Question: I need two DIV to be put side by side and aligned vertically at their bottom.
- - -

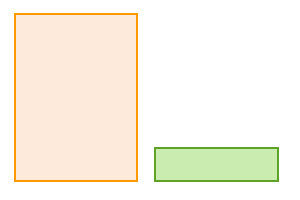
Answer: <URL>
I've used 'display: inline-block' combined with 'vertical-align: bottom'.
'''
<div id="container">
<div id="left">
left<br />left<br />left<br />left<br />left<br />left<br />
leftleftleftleftleftleft
</div>
<div id="right"></div>
</div>
'''
'''
#container {
border: 1px solid red;
float: left;
}
#left, #right {
border: 2px solid red;
background: #ccc;
vertical-align: bottom;
display: inline-block;
/* ie6/7 */
*display: inline;
zoom: 1;
}
#right {
margin: 20px 20px 0 20px;
padding: 20px;
width: 100px;
}
'''